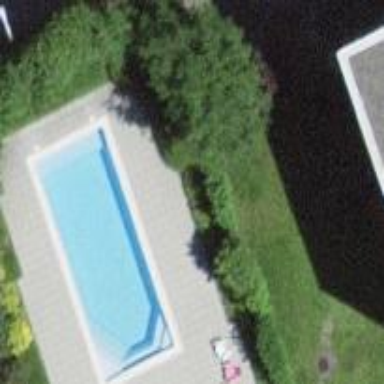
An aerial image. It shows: Swimming pool located in leisure land.